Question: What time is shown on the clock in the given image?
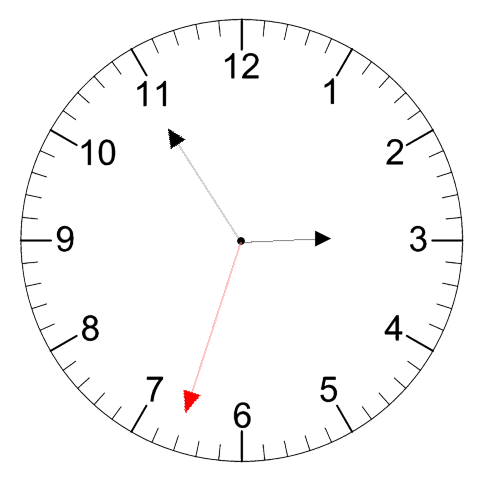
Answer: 02:54:33